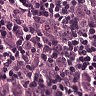
Metastatic tissue present: yes